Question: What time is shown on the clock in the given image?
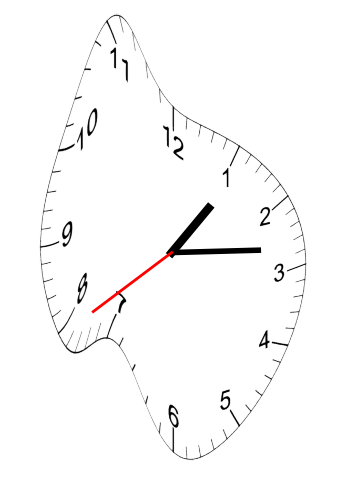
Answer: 01:13:39